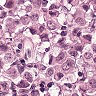
Metastatic tissue present: yes